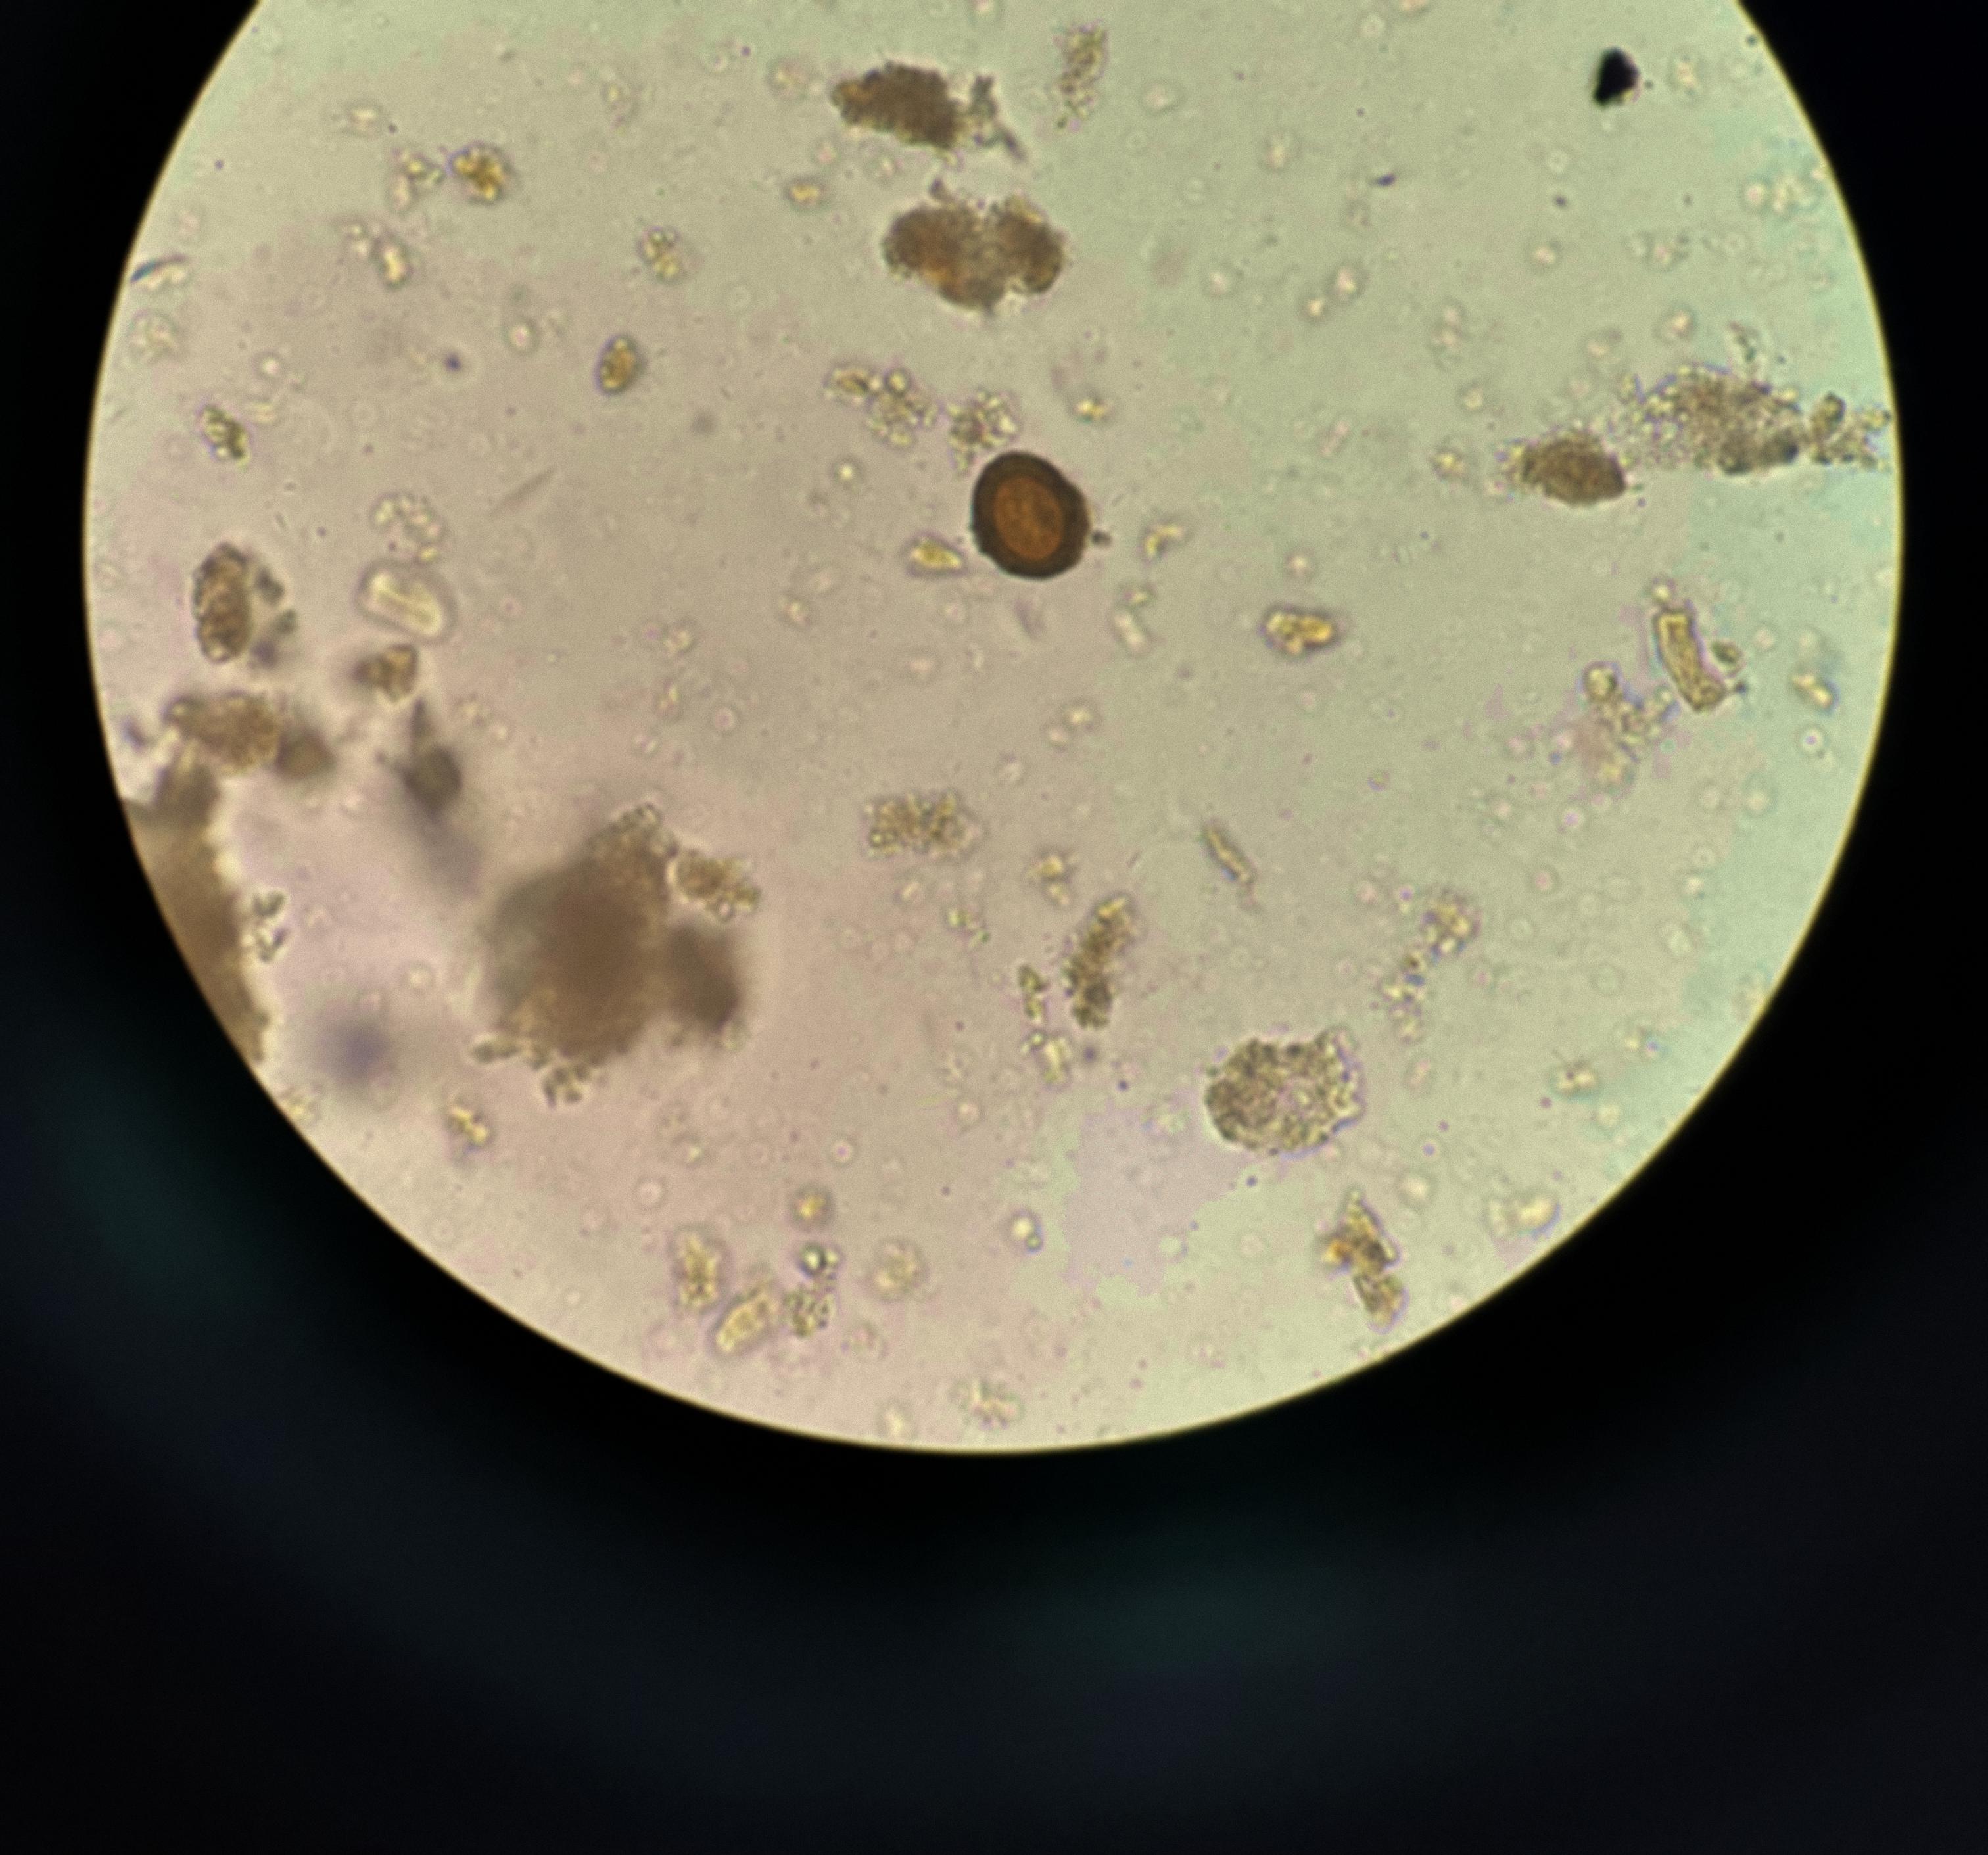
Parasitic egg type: Taenia spp. egg